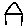
Label: house